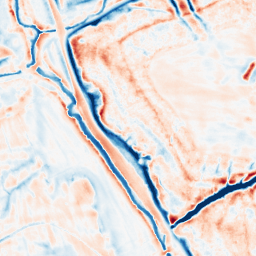
Category: edge_preserving
Decomposition family: bilateral
Decomposition parameters: d: 21
sigma_color: 50
sigma_space: 50
Upsampling method: bilinear
Upsampling parameters: scale: 2
Upsampling scale: 2